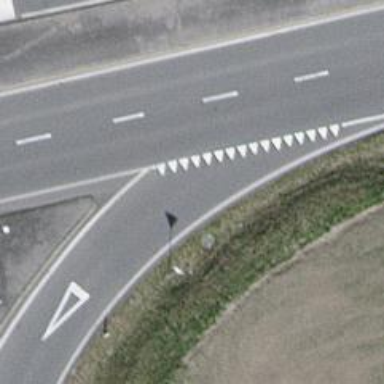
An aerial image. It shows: Road with "give way" sign.